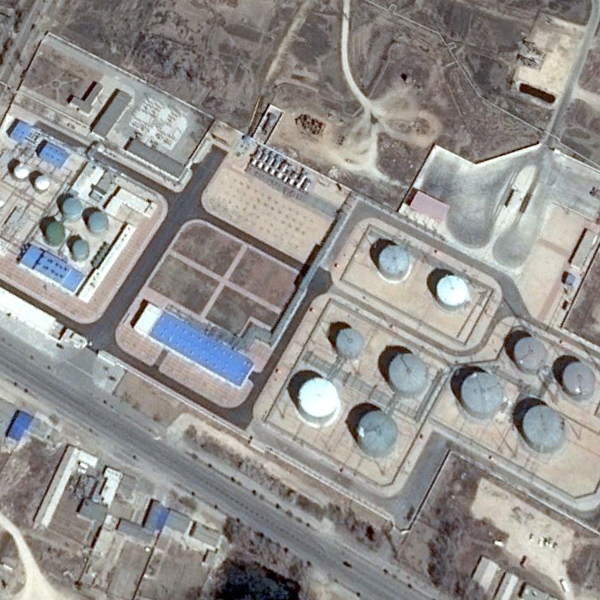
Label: StorageTanks